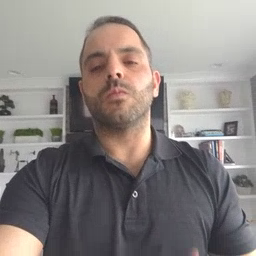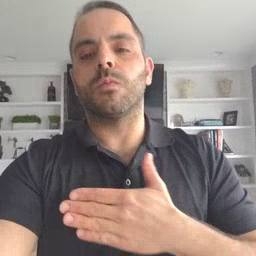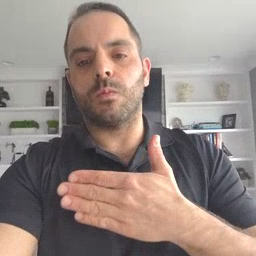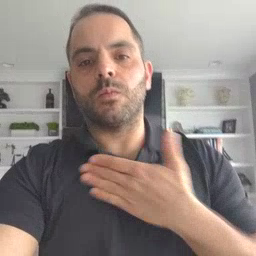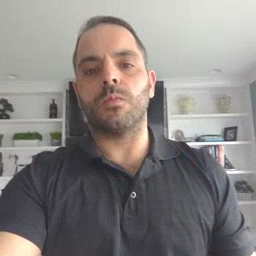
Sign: happy